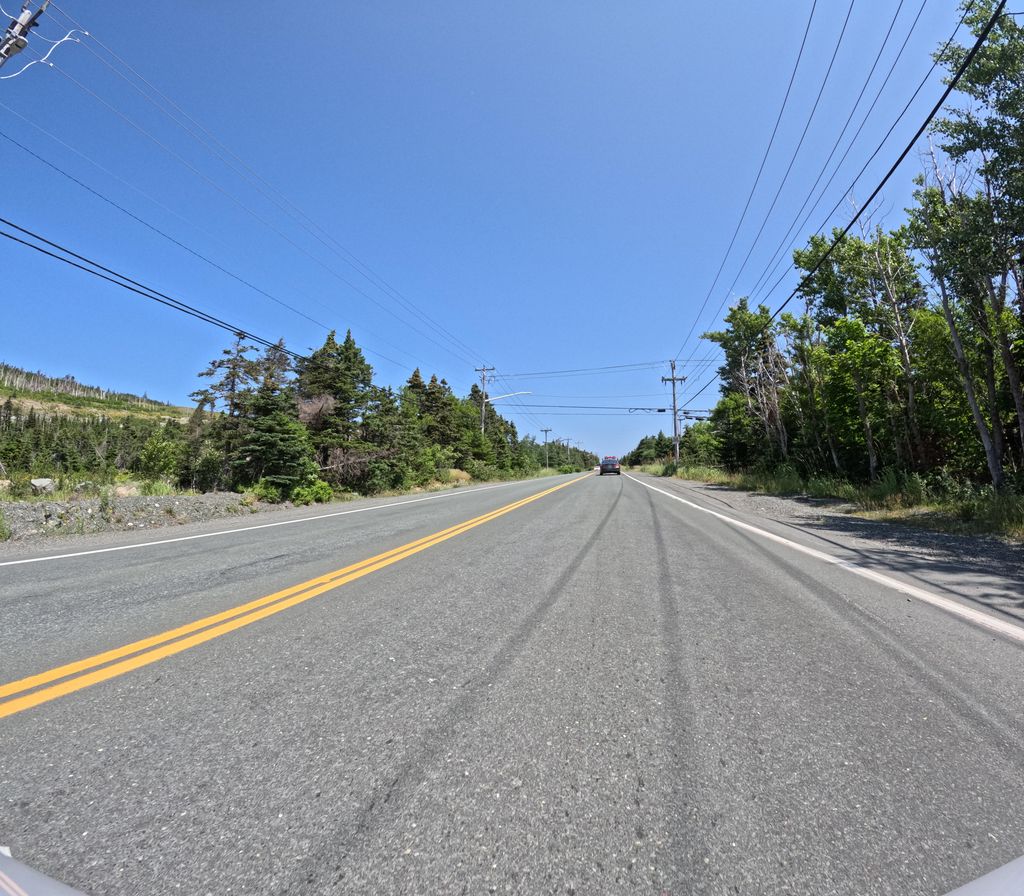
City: st_johns